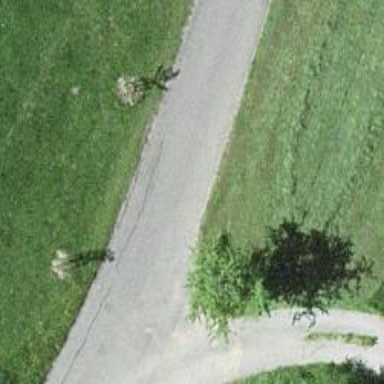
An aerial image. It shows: Paved tertiary road.